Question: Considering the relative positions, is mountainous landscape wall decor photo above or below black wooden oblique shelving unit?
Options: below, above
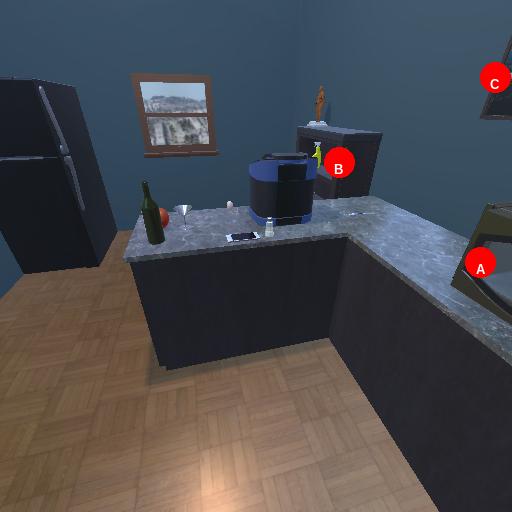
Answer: below